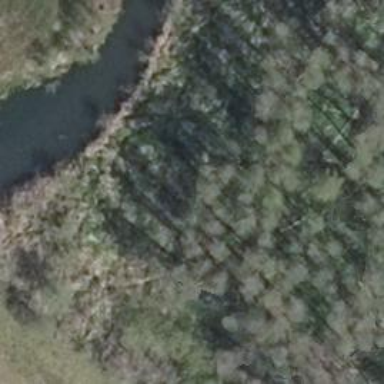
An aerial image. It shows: Deciduous broadleaved woodland.